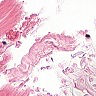
Metastatic tissue present: no